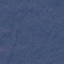
Label: Forest